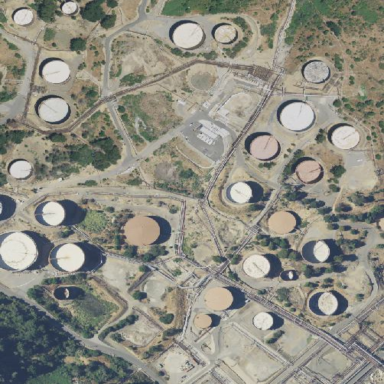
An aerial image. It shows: Industrial area with refinery.